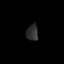
Tissue: lung
Cell type: Epithelial cells
Senescence score: 0.1177
Nuclear area (px): 183
Mean DAPI intensity: 47.049